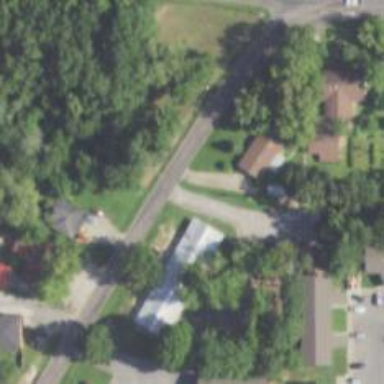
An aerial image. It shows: Driveway leading to service road.